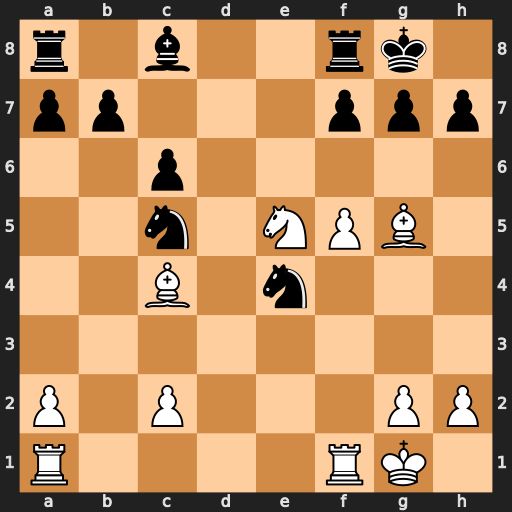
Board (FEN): r1b2rk1/pp3ppp/2p5/2n1NPB1/2B1n3/8/P1P3PP/R4RK1
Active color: w
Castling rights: -
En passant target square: -
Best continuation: Be7 b5 Bxf8